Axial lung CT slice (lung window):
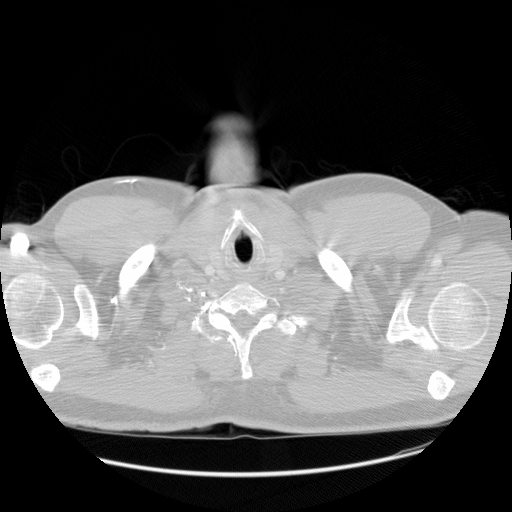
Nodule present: no